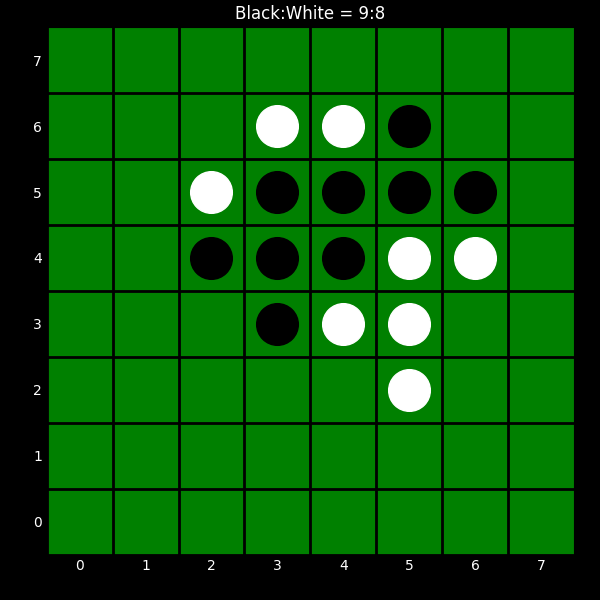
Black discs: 9
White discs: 8